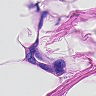
Metastatic tissue present: yes